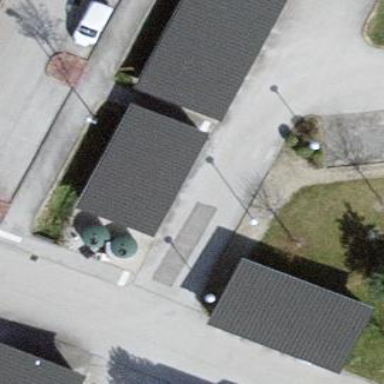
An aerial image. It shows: Group of garages.